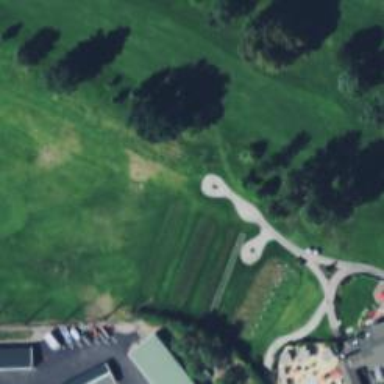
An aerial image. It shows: Service road designated as golf cart path.